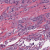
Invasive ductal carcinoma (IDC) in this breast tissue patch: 1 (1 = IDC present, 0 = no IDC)